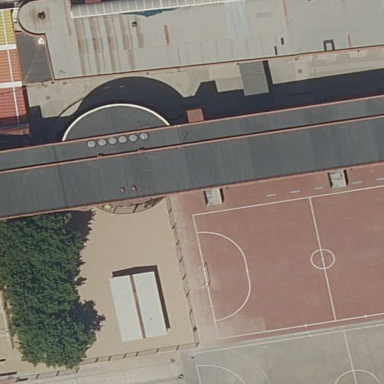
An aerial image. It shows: School.